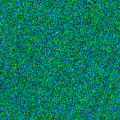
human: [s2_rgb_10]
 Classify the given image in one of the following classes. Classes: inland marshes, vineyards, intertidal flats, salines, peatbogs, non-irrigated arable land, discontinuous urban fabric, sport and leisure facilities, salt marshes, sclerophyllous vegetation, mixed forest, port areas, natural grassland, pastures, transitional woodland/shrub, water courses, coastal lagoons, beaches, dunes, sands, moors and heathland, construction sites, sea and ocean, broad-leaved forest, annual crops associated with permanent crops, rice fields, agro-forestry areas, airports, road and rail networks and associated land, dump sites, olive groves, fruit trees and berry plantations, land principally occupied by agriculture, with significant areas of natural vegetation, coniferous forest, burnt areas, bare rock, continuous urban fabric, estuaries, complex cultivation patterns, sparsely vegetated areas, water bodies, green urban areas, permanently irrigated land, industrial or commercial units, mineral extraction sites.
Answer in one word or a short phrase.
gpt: sea and ocean